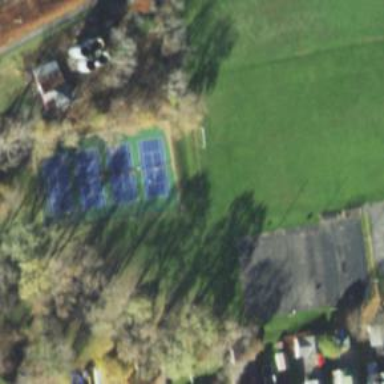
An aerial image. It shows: Paved tennis court on leisure land.